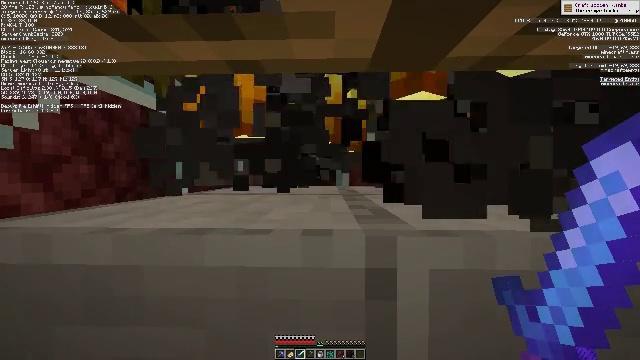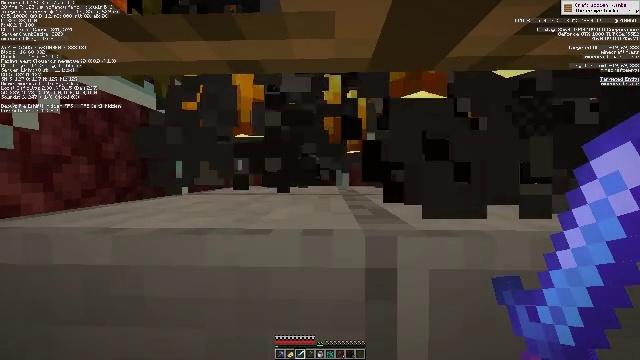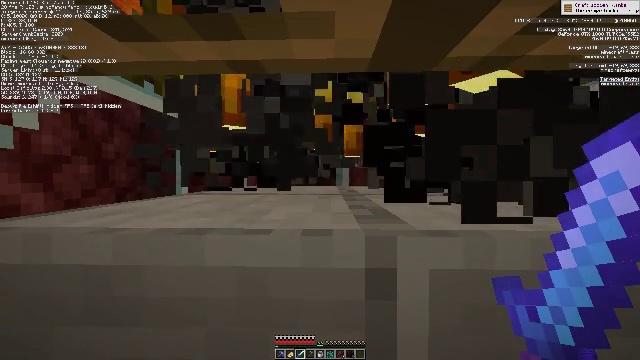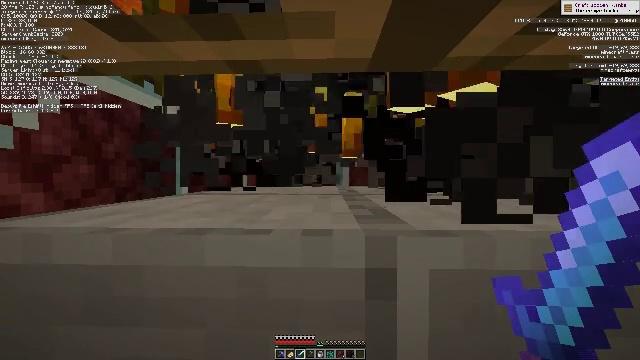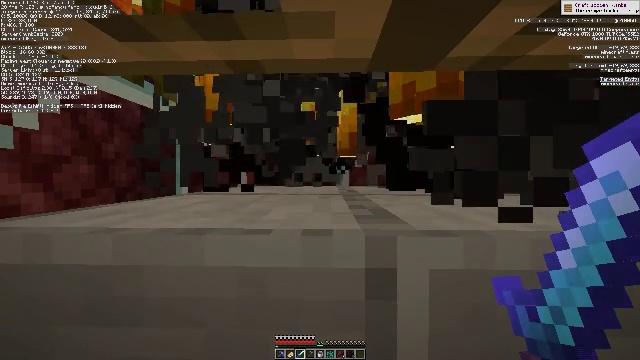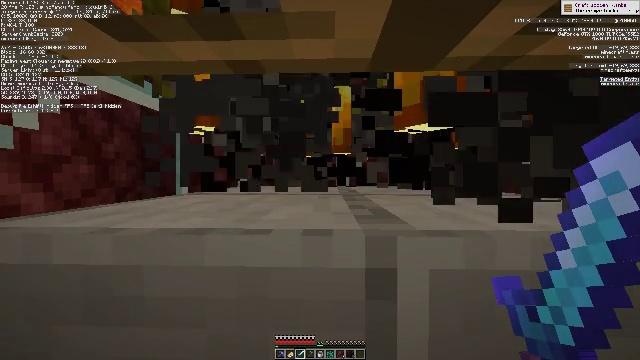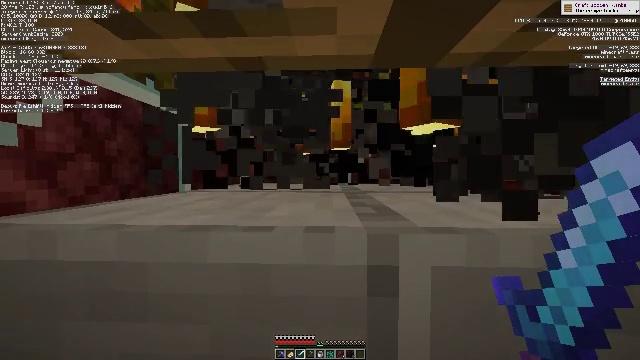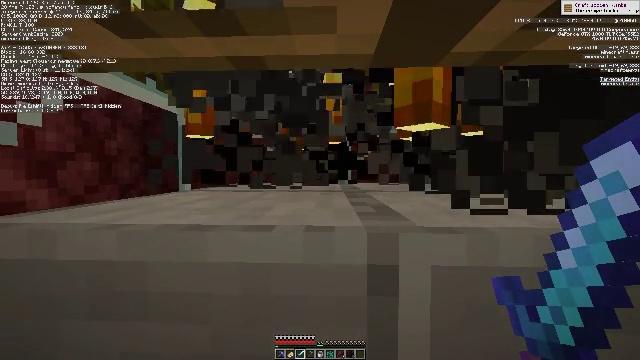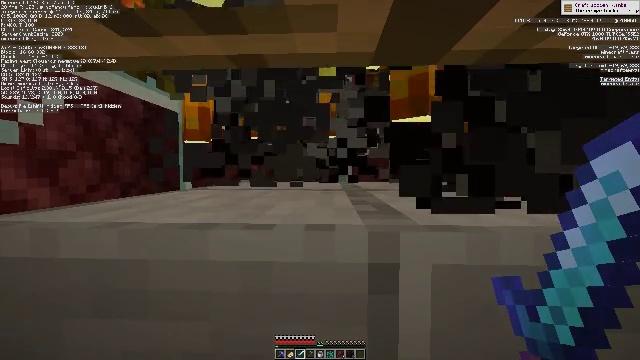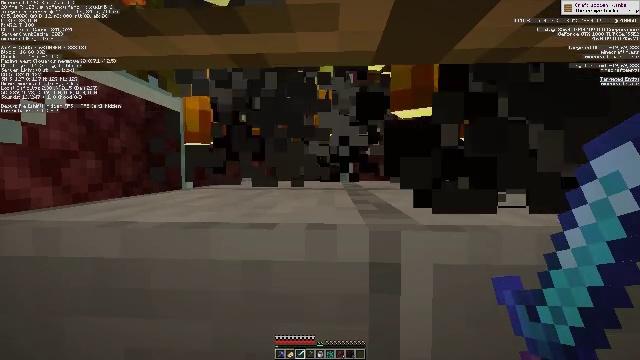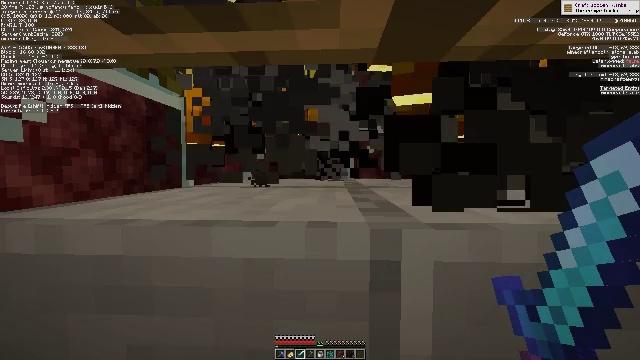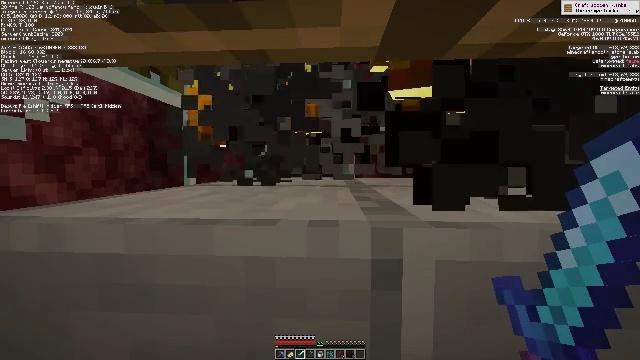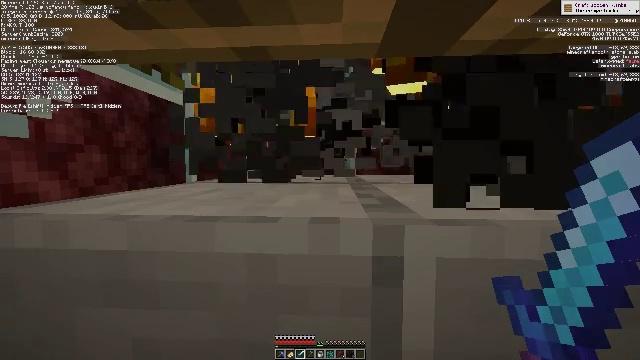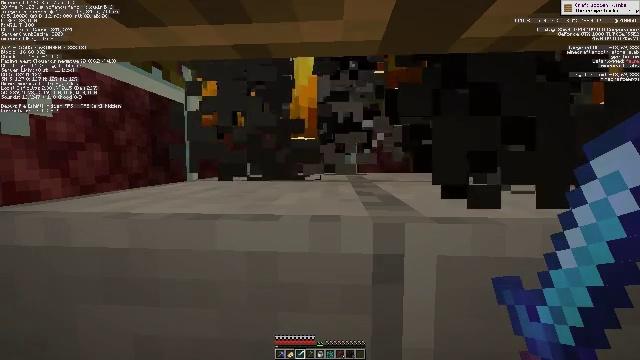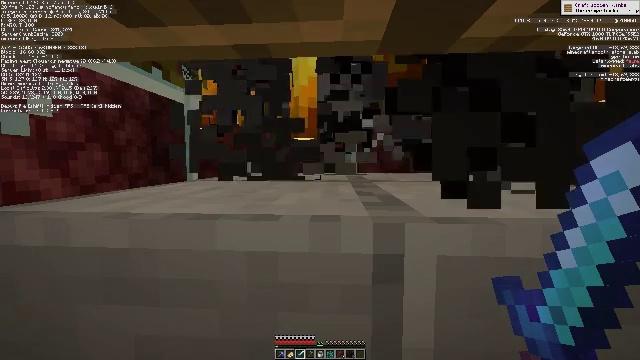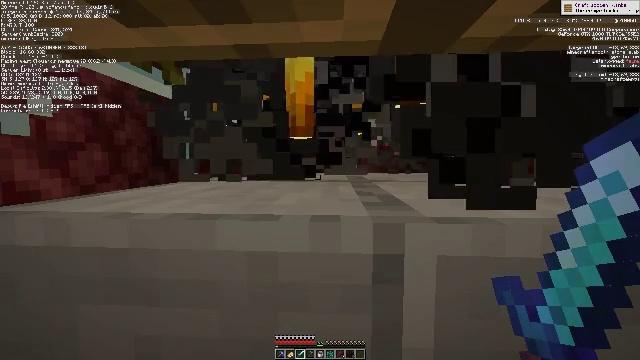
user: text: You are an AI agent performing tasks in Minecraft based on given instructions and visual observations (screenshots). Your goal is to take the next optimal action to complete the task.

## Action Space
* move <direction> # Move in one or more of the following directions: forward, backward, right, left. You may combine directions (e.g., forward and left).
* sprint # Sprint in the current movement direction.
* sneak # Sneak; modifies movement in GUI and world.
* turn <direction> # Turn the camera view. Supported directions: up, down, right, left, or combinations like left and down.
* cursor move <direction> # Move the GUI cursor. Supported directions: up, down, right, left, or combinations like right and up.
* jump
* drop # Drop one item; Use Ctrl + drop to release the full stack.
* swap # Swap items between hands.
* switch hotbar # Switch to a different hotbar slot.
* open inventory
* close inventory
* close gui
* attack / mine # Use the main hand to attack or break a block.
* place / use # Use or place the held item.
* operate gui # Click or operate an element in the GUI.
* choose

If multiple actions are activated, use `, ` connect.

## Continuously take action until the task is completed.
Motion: motion action
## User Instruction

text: Kill Nether mobs.
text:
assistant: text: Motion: no_op
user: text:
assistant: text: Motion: no_op
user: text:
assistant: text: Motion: no_op
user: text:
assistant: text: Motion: no_op
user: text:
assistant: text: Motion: no_op
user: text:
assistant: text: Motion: no_op
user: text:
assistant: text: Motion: no_op
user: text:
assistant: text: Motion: no_op
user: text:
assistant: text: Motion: no_op
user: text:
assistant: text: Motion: no_op
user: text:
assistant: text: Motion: no_op
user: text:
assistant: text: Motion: no_op
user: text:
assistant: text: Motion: no_op
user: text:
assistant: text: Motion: no_op
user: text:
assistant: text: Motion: no_op
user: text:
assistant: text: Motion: no_op
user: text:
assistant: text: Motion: no_op
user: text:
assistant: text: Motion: no_op
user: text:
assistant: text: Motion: no_op
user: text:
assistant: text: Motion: no_op
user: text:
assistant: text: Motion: no_op
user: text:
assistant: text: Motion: no_op
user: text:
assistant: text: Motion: no_op
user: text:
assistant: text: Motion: no_op
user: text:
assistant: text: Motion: no_op
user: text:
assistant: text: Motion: no_op
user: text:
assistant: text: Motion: no_op
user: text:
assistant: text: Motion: no_op
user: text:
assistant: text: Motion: no_op
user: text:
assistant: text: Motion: no_op